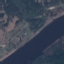
Land use / land cover class: River